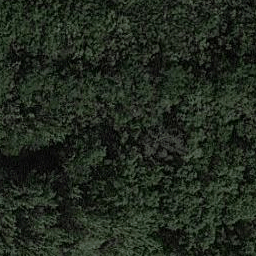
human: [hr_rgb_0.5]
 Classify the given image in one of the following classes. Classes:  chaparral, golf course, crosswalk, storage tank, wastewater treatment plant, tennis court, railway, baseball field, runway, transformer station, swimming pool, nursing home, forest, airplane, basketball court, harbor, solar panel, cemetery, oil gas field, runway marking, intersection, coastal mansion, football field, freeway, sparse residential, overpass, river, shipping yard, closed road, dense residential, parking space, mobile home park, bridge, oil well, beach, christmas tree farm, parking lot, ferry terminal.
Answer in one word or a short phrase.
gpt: forest